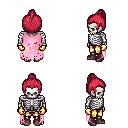
a pixel art fantasy rpg character, male body template, skeleton, pink tattered cape, gold greaves, ruby red short topknot hairstyle, gold gloves, maroon shoes, four views (front, back, left, right), 2x2 character sprite sheet, small pixel art, hard edges, no anti-aliasing